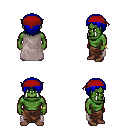
a pixel art fantasy rpg character, male body template, orc, green skin, gray cape, robe skirt, blue plain hairstyle, red bandana, bracelets, brown shoes, four views (front, back, left, right), 2x2 character sprite sheet, small pixel art, hard edges, no anti-aliasing